Interaction volume radius: 10 \u00c5
Interaction volume height: 45 \u00c5
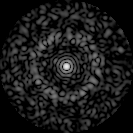
Disorder parameter: 0.8238